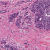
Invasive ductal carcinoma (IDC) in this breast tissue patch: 0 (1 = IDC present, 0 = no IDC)